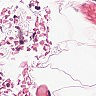
Metastatic tissue present: no